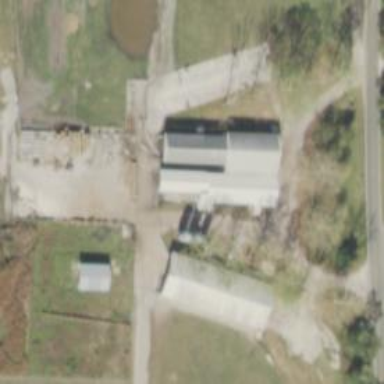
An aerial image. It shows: Dairy farmyard.